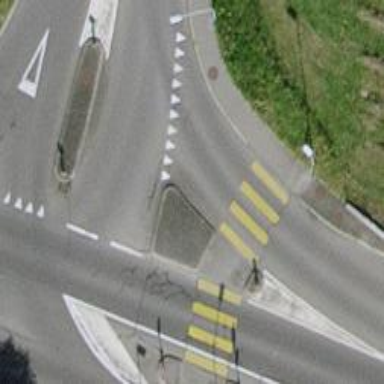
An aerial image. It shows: Kerb barrier.